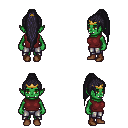
a pixel art fantasy rpg character, female body template, orc, green skin, maroon sleeveless shirt, metal pants, raven extra-long topknot hairstyle, gold tiara, brown shoes, four views (front, back, left, right), 2x2 character sprite sheet, small pixel art, hard edges, no anti-aliasing